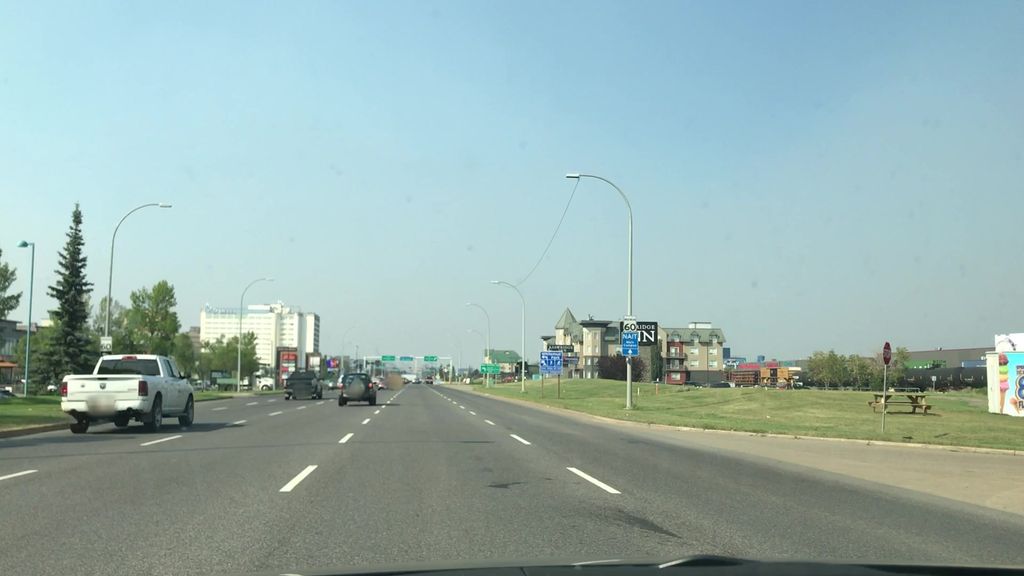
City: edmonton